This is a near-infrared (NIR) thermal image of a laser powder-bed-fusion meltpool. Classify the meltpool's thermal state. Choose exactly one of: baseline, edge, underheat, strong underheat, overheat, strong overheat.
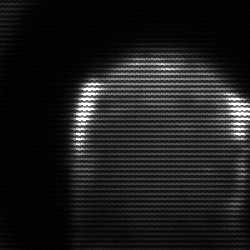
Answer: edge